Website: macys
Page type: gifting
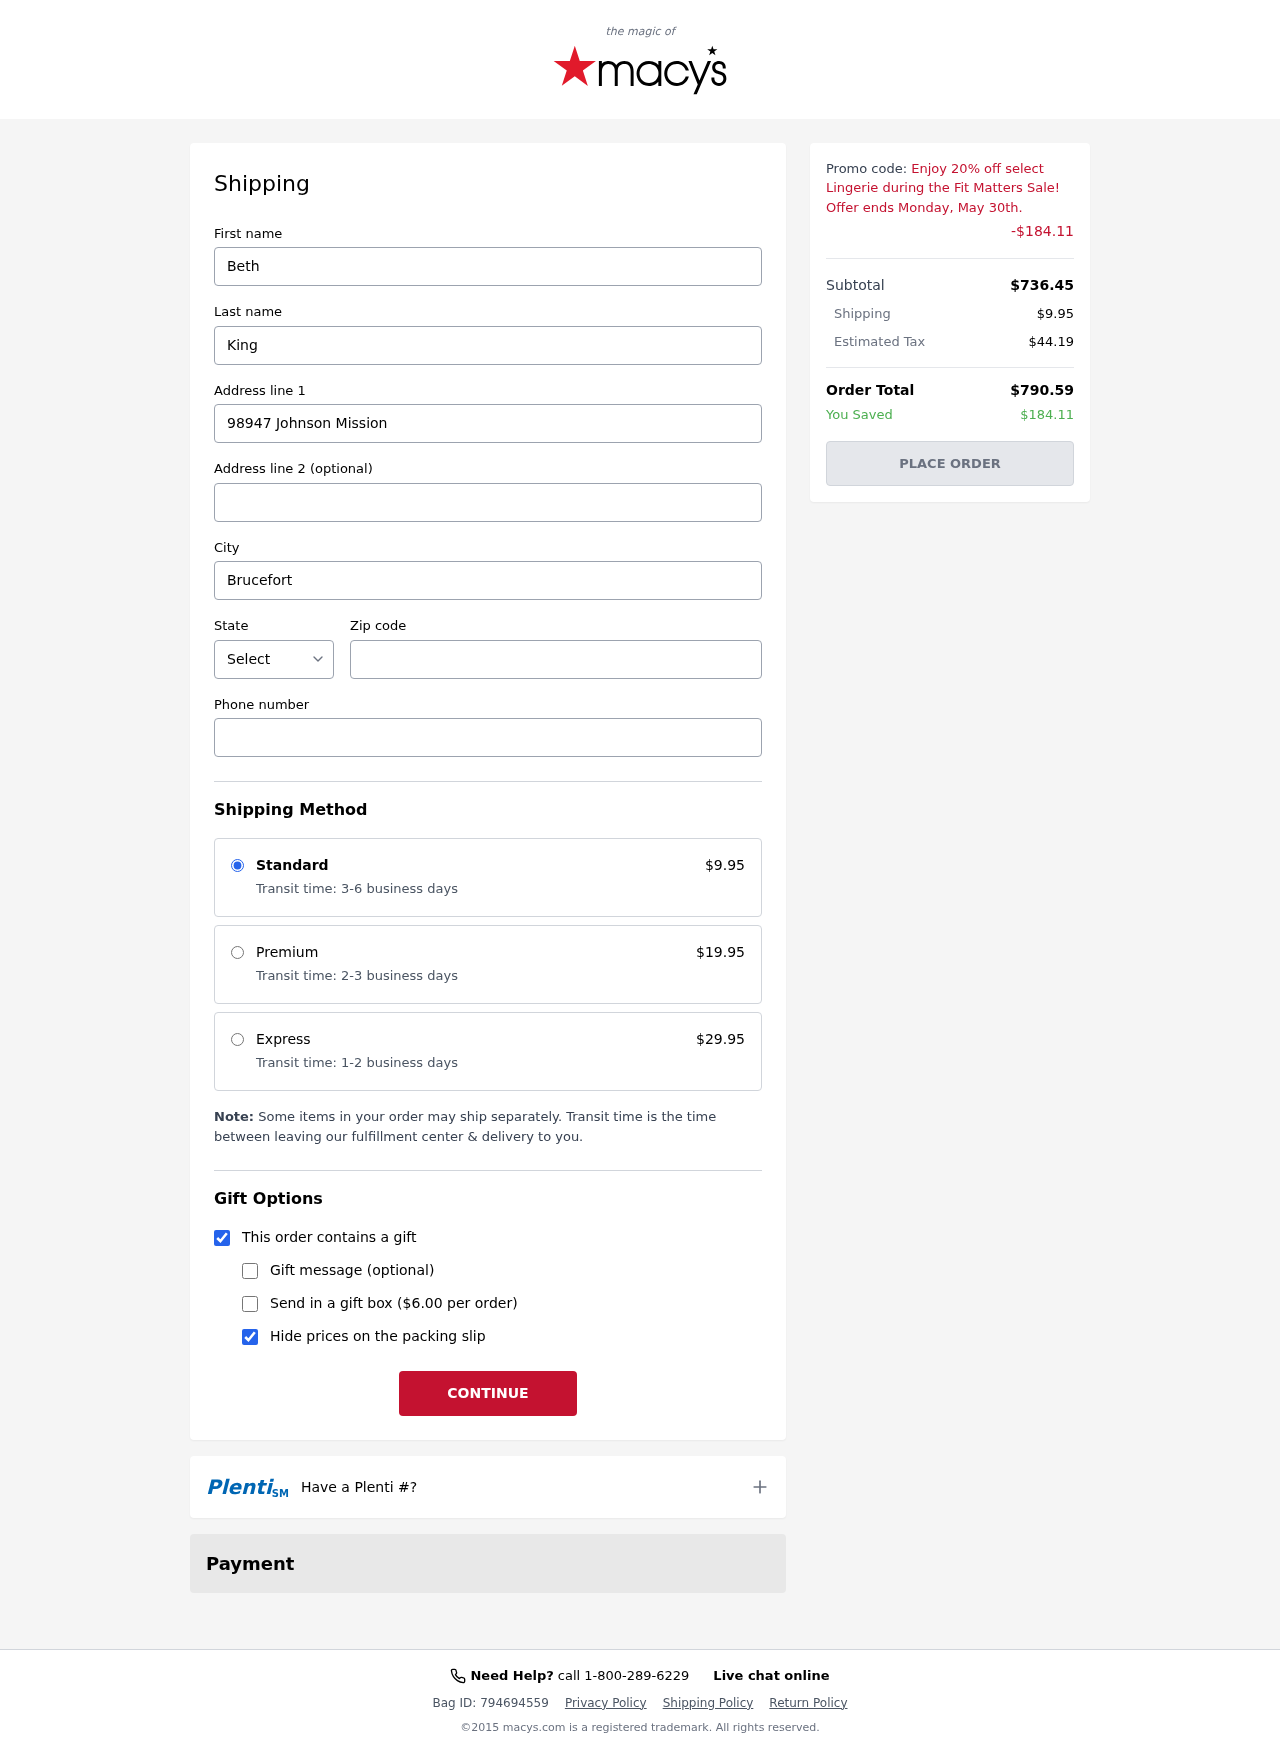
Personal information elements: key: PII_CITY
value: Brucefort
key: PII_FIRSTNAME
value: Beth
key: PII_LASTNAME
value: King
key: PII_PHONE
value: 2369570053
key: PII_POSTCODE
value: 83980
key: PII_STATE_ABBR
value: SC
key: PII_STREET
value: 98947 Johnson Mission
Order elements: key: ORDER_SHIPPING_COST
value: $9.95
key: ORDER_DISCOUNT
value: -$184.11
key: ORDER_SUBTOTAL
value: $736.45
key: ORDER_TAX
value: $44.19
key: ORDER_TOTAL
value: $790.59
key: ORDER_SAVINGS
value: $184.11